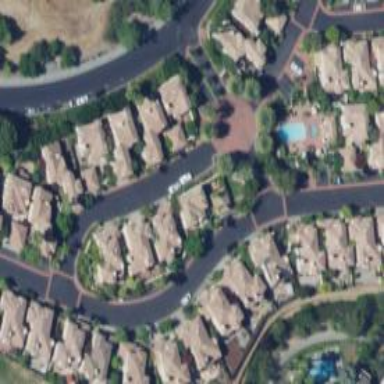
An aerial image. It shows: Residential road.